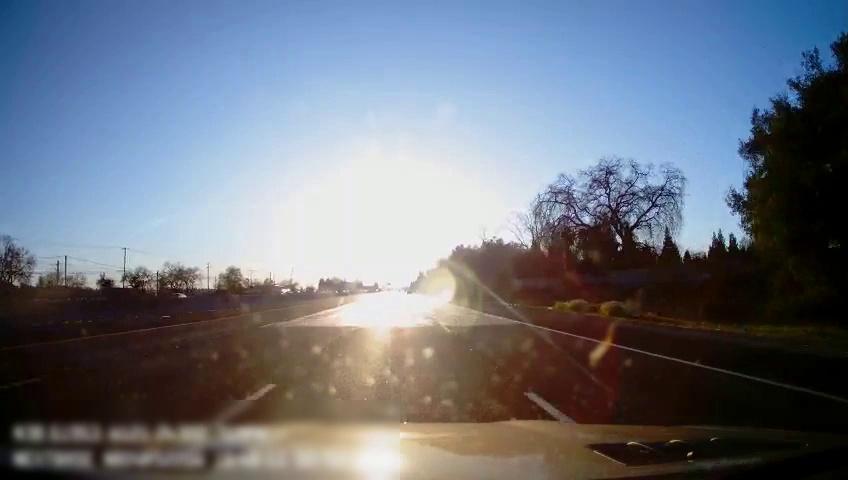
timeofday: Day
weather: Sunny
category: Drivable Space
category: Vehicles | Car
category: Lanes | Alternate Lane
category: Lanes | Alternate Lane
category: Lanes | Current Lane
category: Lanes | Current Lane
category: Lanes | Alternate Lane